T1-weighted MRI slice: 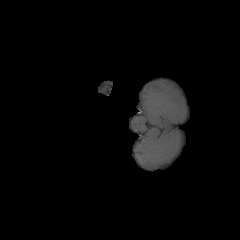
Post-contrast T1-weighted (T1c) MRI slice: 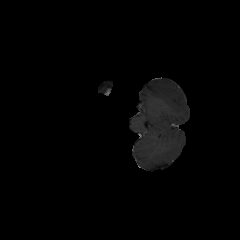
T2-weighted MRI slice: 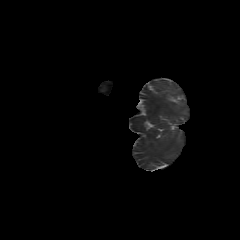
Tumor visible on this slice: no